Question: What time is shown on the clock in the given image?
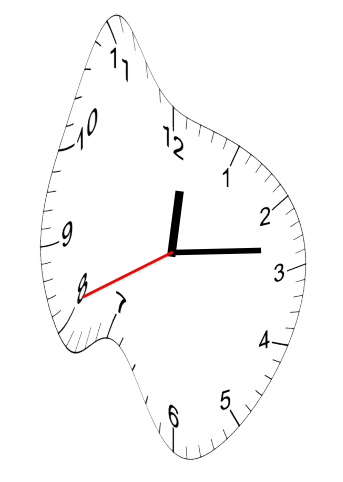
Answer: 12:13:41